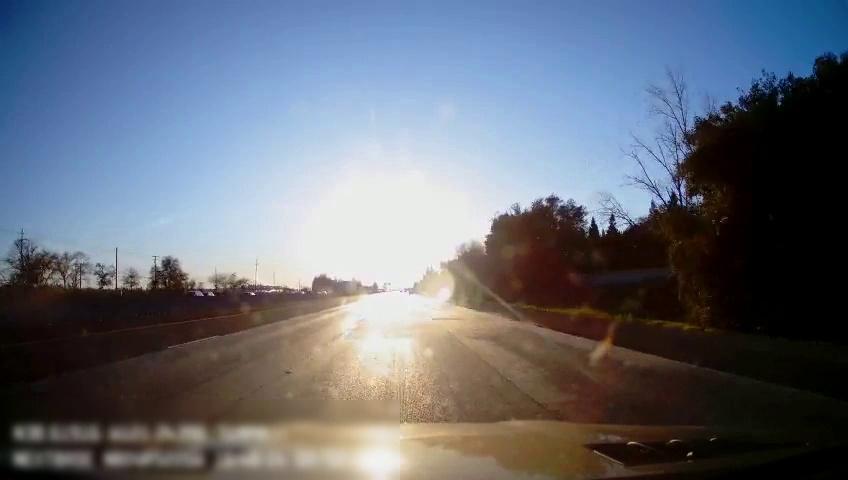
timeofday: Day
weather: Sunny
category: Drivable Space
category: Vehicles | SUV
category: Vehicles | SUV
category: Vehicles | Car
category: Lanes | Alternate Lane
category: Lanes | Alternate Lane
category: Lanes | Alternate Lane